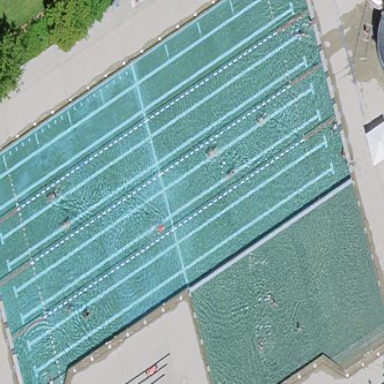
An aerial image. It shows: Wading swimming pool for leisure and swimming activities.